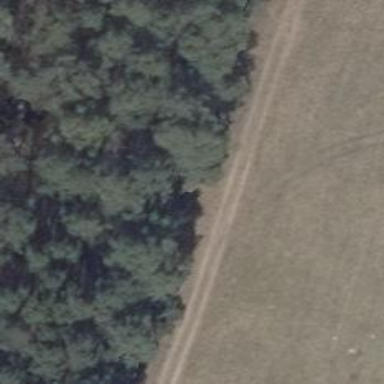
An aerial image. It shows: Track with very horrible smoothness and grass surface. The tracktype is grade5.